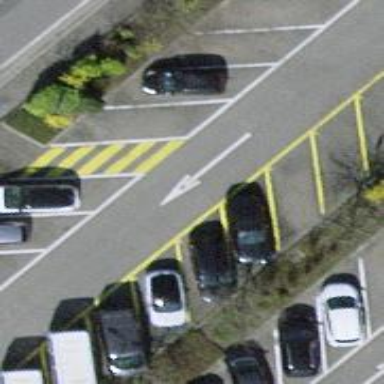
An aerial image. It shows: Uncontrolled and marked road crossing.